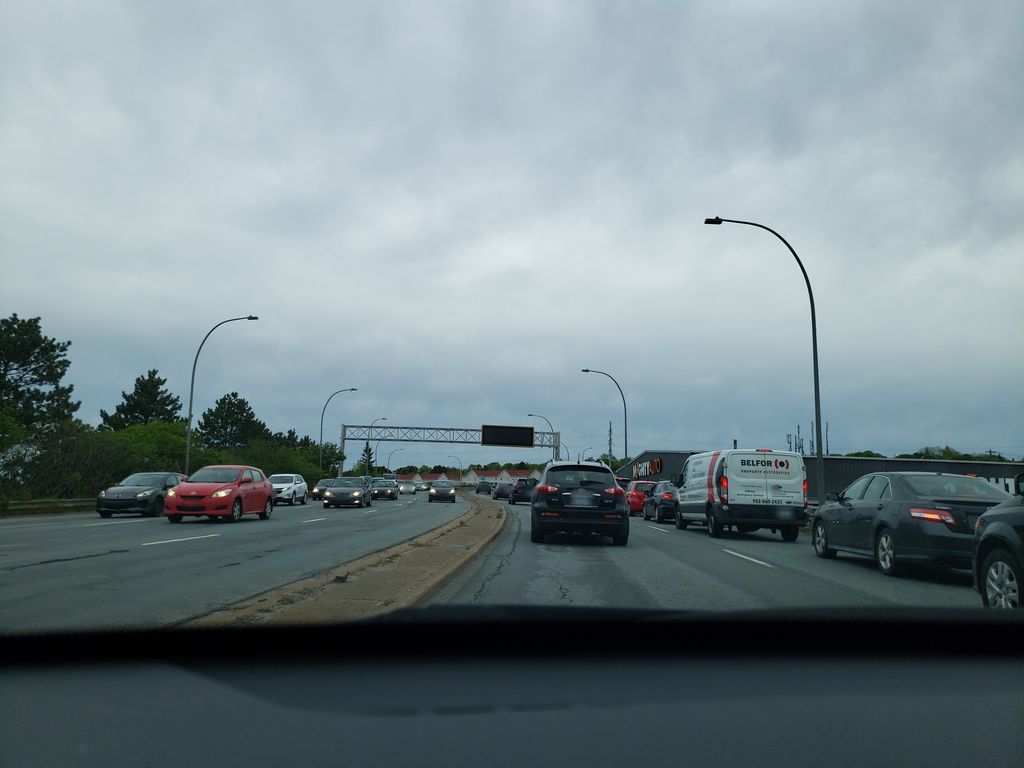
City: halifax